Interaction volume radius: 10 \u00c5
Interaction volume height: 10 \u00c5
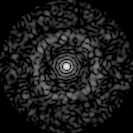
Disorder parameter: 0.8561